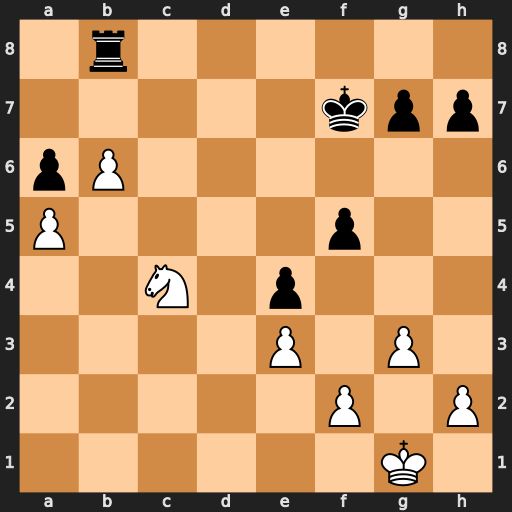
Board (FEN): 1r6/5kpp/pP6/P4p2/2N1p3/4P1P1/5P1P/6K1
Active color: w
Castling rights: -
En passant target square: -
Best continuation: Ne5+ Ke8 Nc6 Rb7 Nb4 Kd8 Nxa6